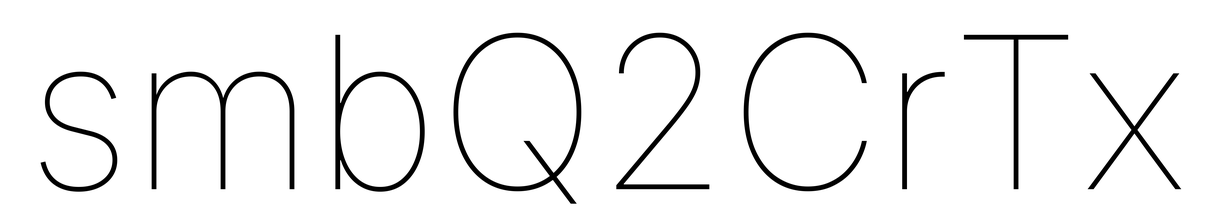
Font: Inter_Thin